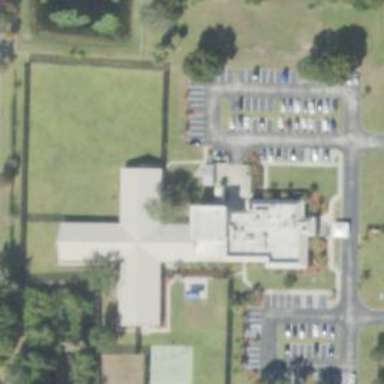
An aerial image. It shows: Hospital building.